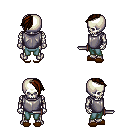
a pixel art fantasy rpg character, male body template, skeleton, steel chest armor, teal pants, brown long mohawk hairstyle, brown slippers, dagger, four views (front, back, left, right), 2x2 character sprite sheet, small pixel art, hard edges, no anti-aliasing